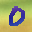
Label: 0